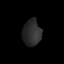
Tissue: prostate
Cell type: Fibroblasts
Senescence score: 0.7085
Nuclear area (px): 469
Mean DAPI intensity: 44.403